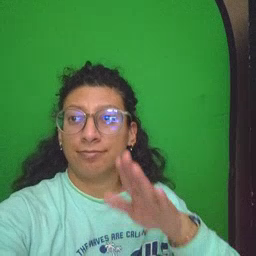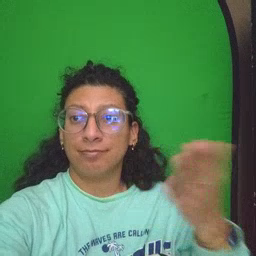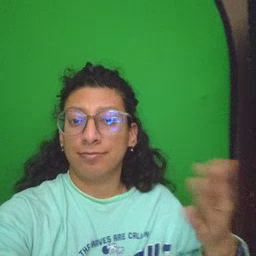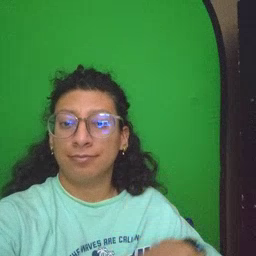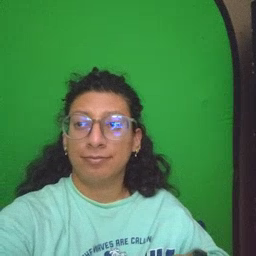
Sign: book